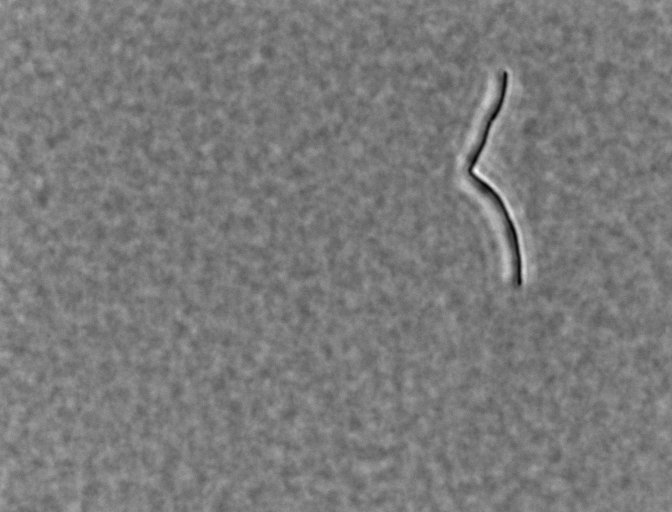
Bacillus subtilis